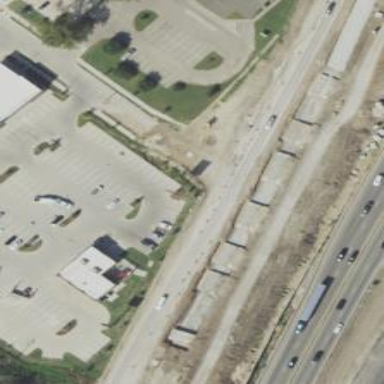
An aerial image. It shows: Secondary road with frontage road.